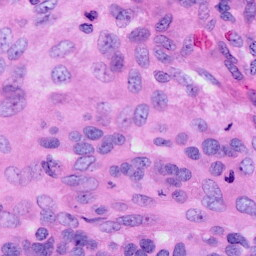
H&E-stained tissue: Ovarian